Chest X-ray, AP view. Patient: 49 years old, sex F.
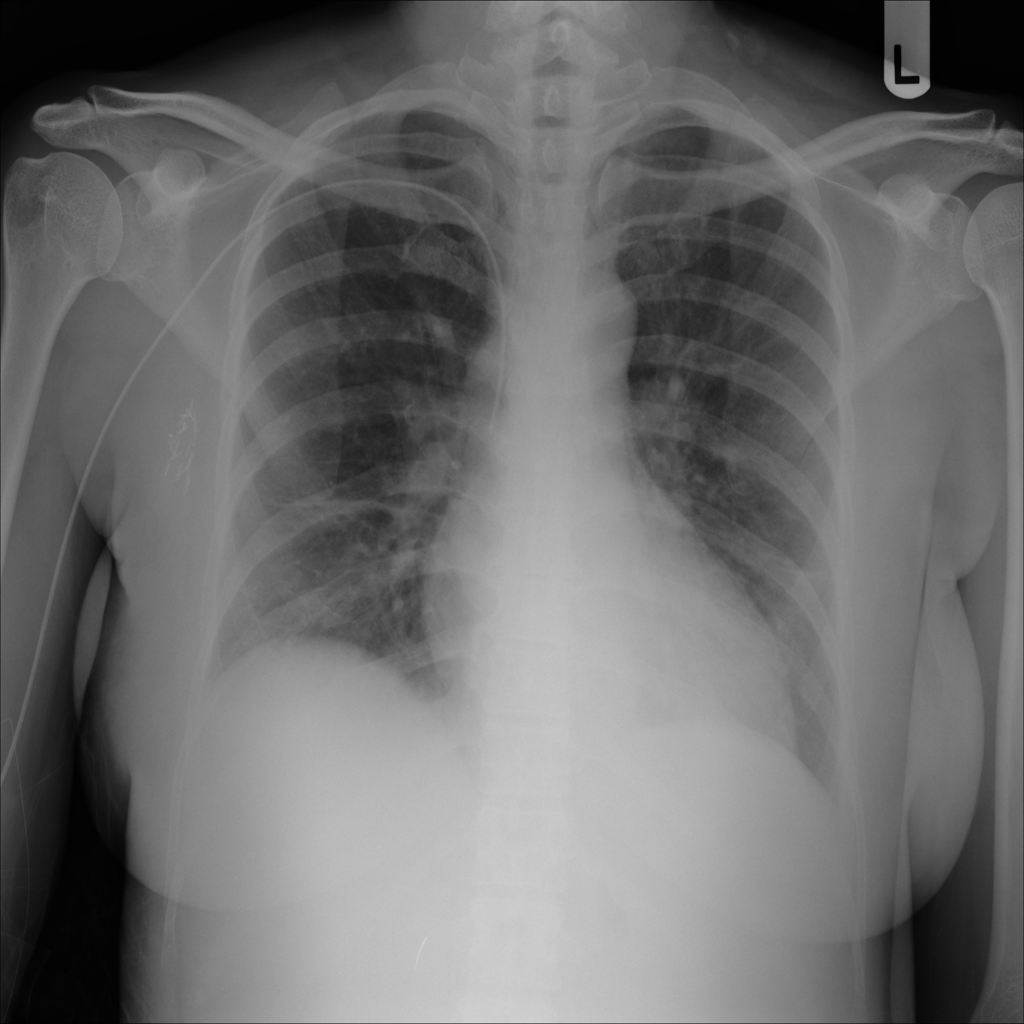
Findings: Atelectasis, Consolidation, Effusion